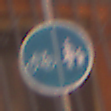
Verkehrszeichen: GetrennterRadUndGehwegRadwegLinks
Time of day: MorningAfternoon
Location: Outdoor (Urban)
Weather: Clear
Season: NotSpecified
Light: Natural